Question: I have a scatter-plot with many values on a polar axis - . The resulting graph has crowded text because the text is always aligned with the bottom of the page.
Is it possible to place the text so that it is printed radially along the polar x-axis?
---
'''
qplot(data=presidential, name,end) + coord_polar()
'''
In the presidential case I would like to see the presidential names angled to align with the axis/spoke they are on. Below is an example of the graph I am working on where the x axis is categorical and the y-axis is a continuous variable (similar to the example).

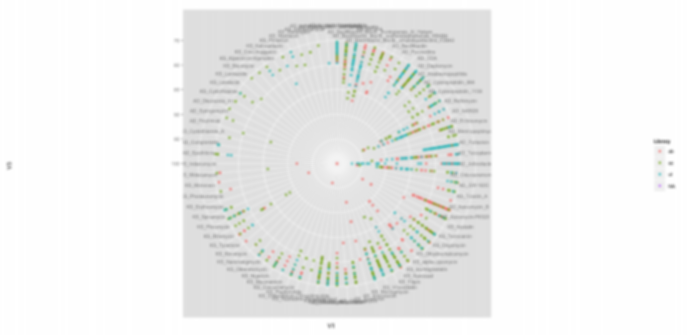
Answer: here is a not elegant example of the coordinate:
'''
CoordPolar2 <- proto(CoordPolar, {
objname <- "polar2"
guide_foreground <- function(., details, theme) {
theta <- .$theta_rescale(details$theta.major, details)
labels <- details$theta.labels
# Combine the two ends of the scale if they are close
theta <- theta[!is.na(theta)]
ends_apart <- (theta[length(theta)] - theta[1]) %% (2*pi)
if (ends_apart < 0.05) {
n <- length(labels)
if (is.expression(labels)) {
combined <- substitute(paste(a, "/", b),
list(a = labels[[1]], b = labels[[n]]))
} else {
combined <- paste(labels[1], labels[n], sep="/")
}
labels[[n]] <- combined
labels <- labels[-1]
theta <- theta[-1]
}
grobTree(
if (length(labels) > 0) {
lab <- theme_render(
theme, "axis.text.x",
labels, 0.45 * sin(theta) + 0.5, 0.45 * cos(theta) + 0.5,
hjust = 0.5, vjust = 0.5,
default.units="native"
)
lab$rot <- (pi/2 - theta) / pi * 180
lab
},
theme_render(theme, "panel.border")
)
}
})
coord_polar2 <- CoordPolar2$build_accessor()
p <- qplot(data=presidential, name,end) + coord_polar2()
print(p)
'''